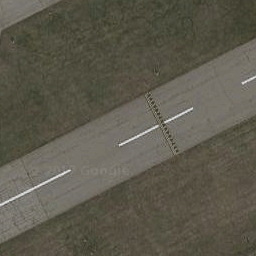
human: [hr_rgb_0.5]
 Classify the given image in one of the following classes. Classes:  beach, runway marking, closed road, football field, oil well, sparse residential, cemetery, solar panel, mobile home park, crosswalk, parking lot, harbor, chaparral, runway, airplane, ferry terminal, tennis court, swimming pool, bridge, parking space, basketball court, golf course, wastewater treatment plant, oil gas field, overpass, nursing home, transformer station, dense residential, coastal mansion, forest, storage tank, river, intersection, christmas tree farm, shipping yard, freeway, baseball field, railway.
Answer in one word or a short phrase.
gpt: runway